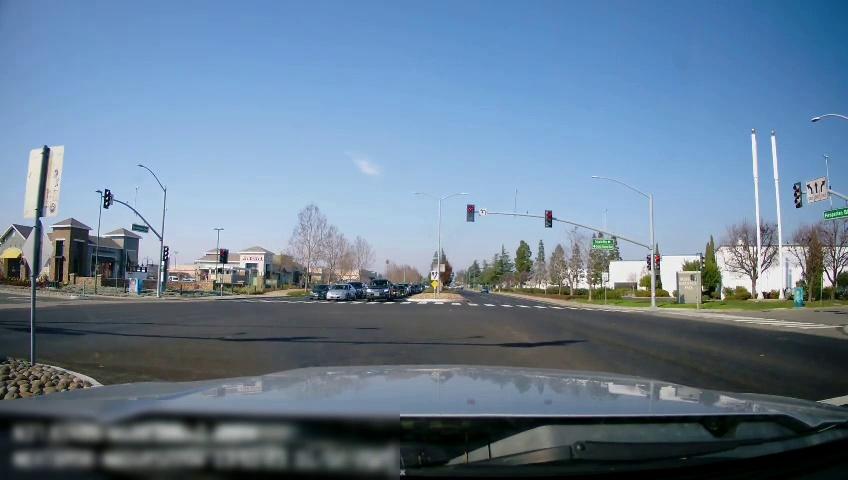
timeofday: Day
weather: Sunny
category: Drivable Space
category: Drivable Space
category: Vehicles | Car
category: Vehicles | Car
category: Vehicles | Car
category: Vehicles | Car
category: Vehicles | Car
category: Traffic | Lights
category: Traffic | Signs
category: Traffic | Lights
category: Traffic | Lights
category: Traffic | Lights
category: Traffic | Lights
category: Traffic | Lights
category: Traffic | Lights
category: Traffic | Lights
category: Traffic | Lights
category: Traffic | Signs
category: Traffic | Signs
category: Traffic | Signs